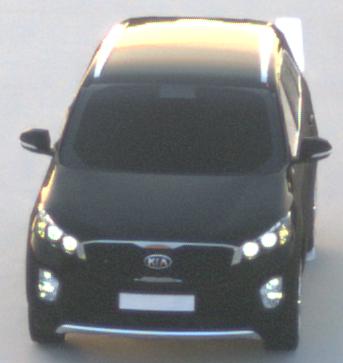
Make: KIA
Model: Sorento 2.2 CRDi
Detailed model: Sorento (UM)
Model produced from: 2015/03
Model produced until: 2017/10
Doors: 5
Color: black
Road condition: dry road
Daytime: dawn
Contrast: medium contrast